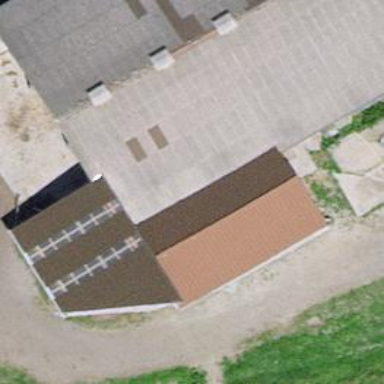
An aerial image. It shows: View of roof of building.